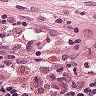
Metastatic tissue present: no